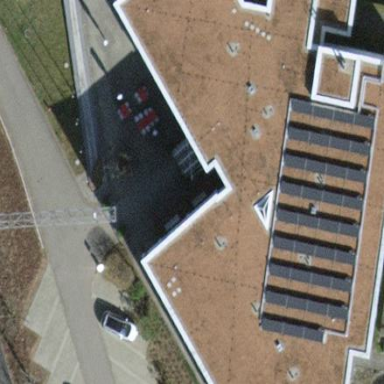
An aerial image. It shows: Building with flat roof.